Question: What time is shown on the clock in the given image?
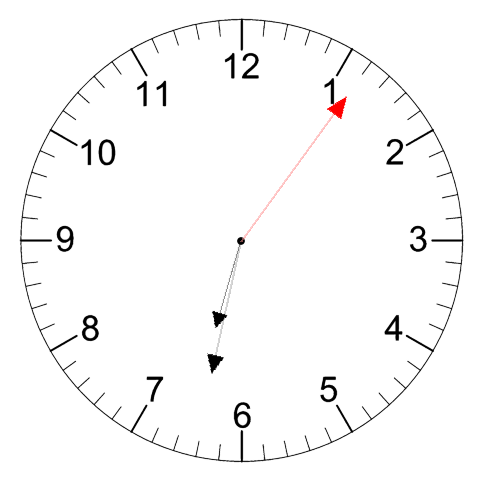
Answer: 06:32:06